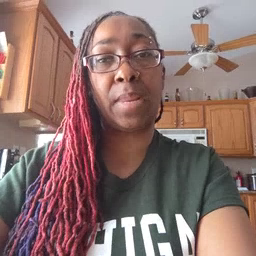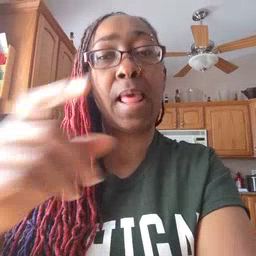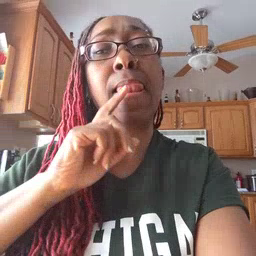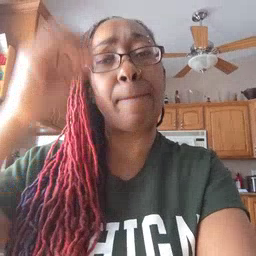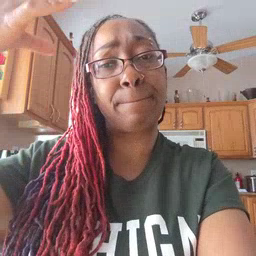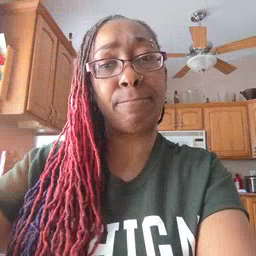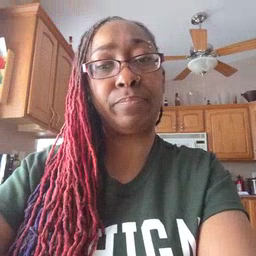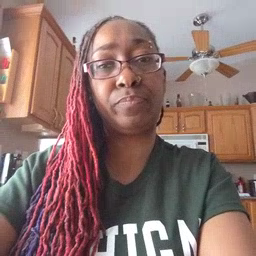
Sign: lamp